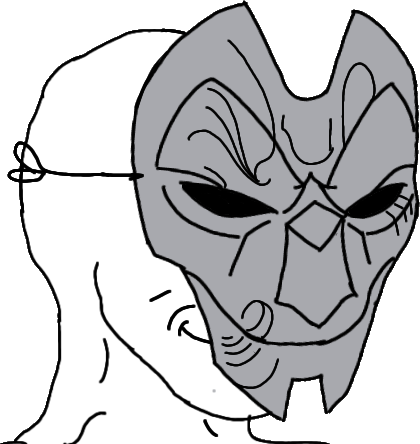
Label: 5_Smugjak